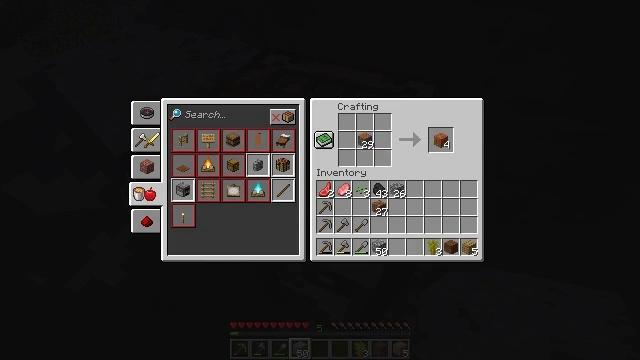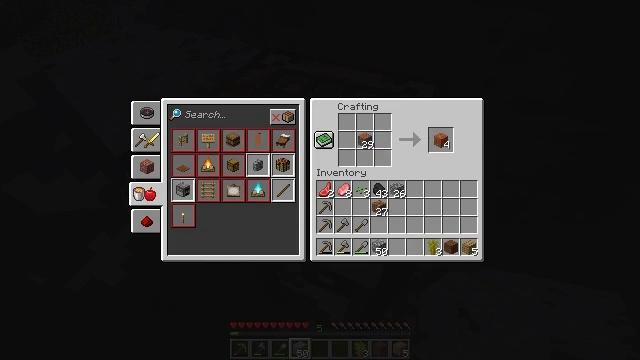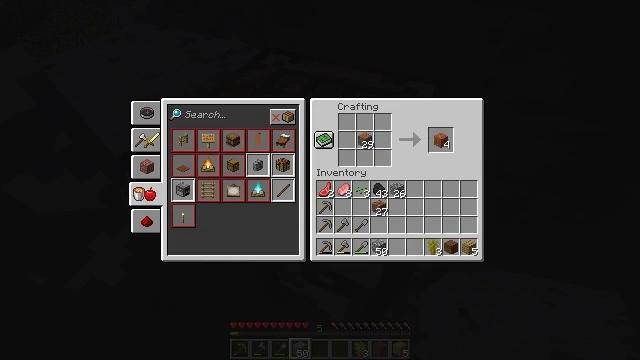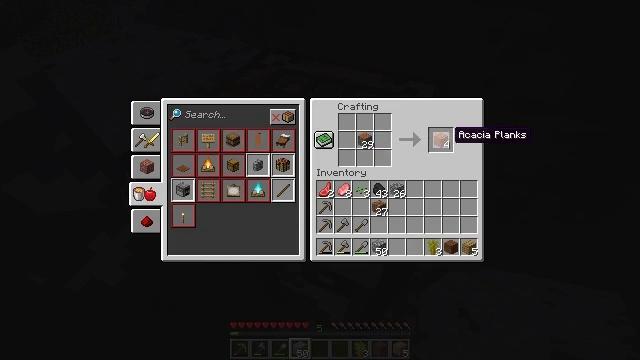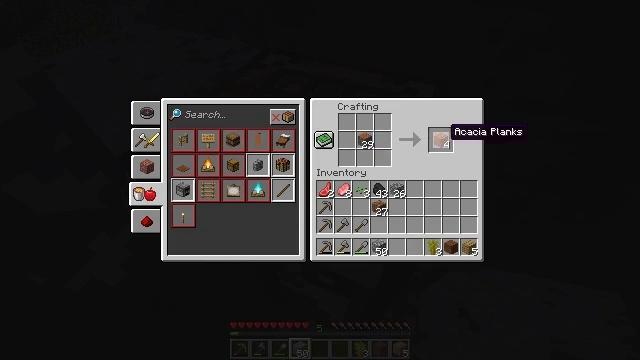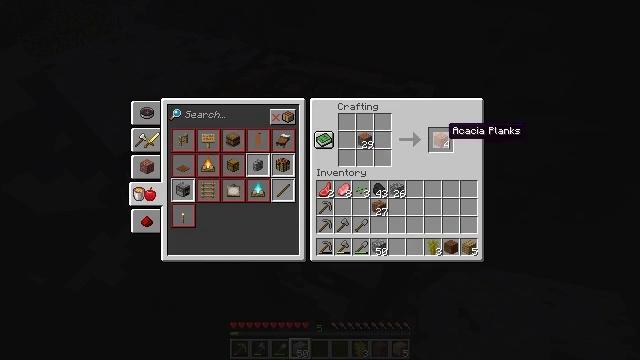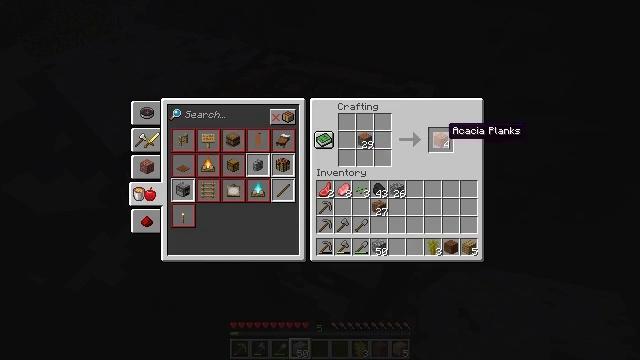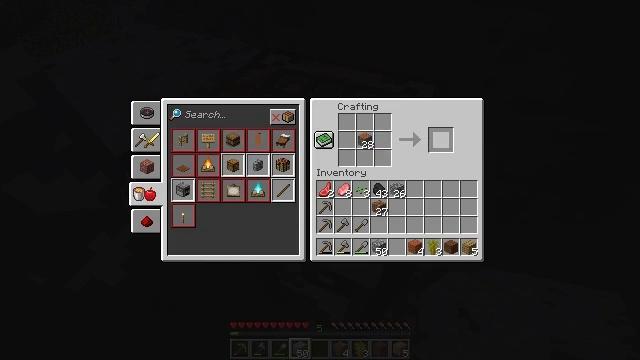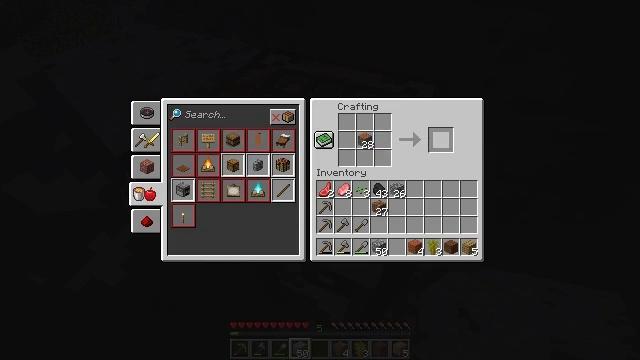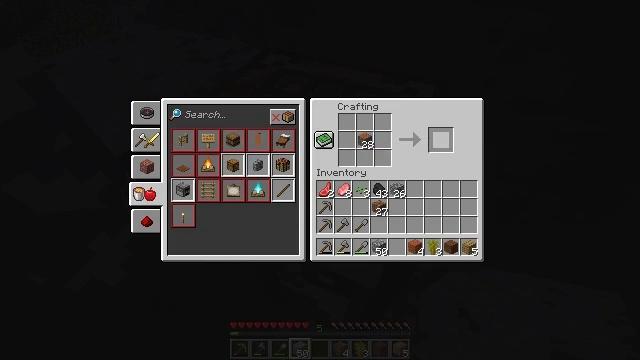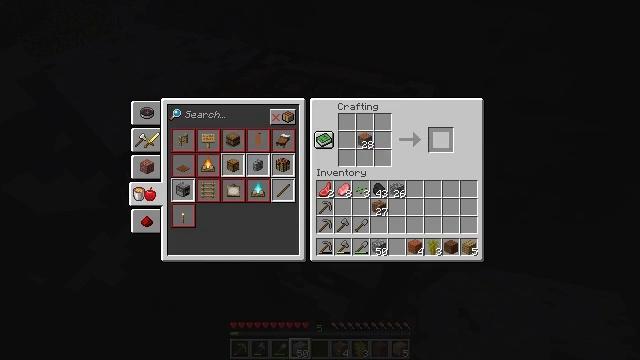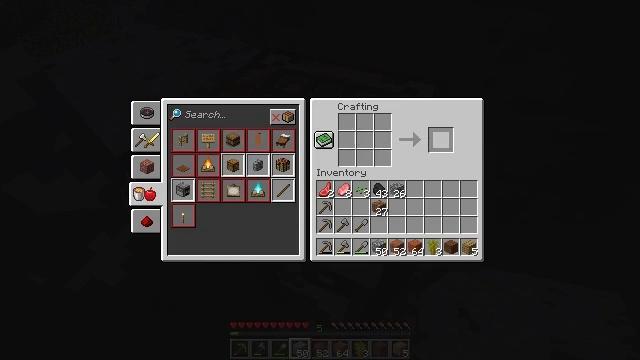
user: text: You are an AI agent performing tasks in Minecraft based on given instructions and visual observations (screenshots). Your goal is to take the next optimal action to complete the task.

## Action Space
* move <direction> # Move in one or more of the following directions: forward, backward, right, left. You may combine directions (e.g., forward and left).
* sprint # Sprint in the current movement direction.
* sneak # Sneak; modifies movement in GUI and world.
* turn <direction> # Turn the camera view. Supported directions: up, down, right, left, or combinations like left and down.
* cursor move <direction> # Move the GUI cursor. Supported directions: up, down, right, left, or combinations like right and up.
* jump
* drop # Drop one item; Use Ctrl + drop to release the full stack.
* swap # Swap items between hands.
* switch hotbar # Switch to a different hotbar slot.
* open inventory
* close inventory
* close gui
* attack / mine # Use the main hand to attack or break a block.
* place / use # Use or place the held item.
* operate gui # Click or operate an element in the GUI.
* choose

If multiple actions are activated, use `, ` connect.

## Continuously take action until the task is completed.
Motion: motion action
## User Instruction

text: Change acacia wood into acacia planks in the crafting grid.
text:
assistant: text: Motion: sneak, cursor move left
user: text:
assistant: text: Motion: sneak, cursor move left
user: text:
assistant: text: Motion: sneak
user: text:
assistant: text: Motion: sneak
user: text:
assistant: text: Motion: sneak
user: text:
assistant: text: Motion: sneak
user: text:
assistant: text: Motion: sneak, choose
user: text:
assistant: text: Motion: sneak, choose
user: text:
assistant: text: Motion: sneak
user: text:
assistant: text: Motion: no_op
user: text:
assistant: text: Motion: no_op
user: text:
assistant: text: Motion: no_op